Field crop: maize
Growth stage: 2
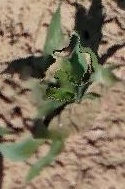
Species: maize